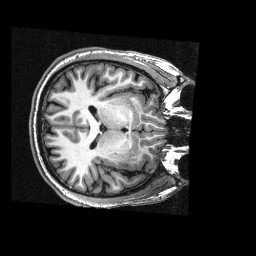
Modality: T1w
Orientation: axial
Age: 28
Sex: male